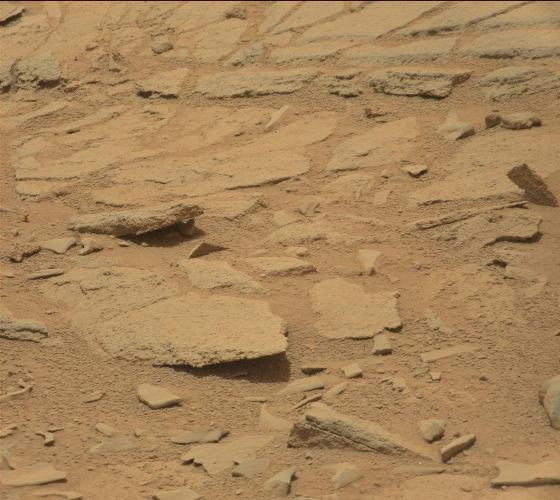
Terrain classes present: Bedrock, Gravel / Sand / Soil, Rock, Shadow